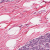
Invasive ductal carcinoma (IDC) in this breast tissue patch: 0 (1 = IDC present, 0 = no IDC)